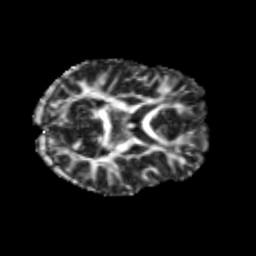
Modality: FA
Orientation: axial
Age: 25
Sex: female
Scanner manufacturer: siemens
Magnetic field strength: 3 T
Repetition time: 3.5 s
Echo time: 0.113 s